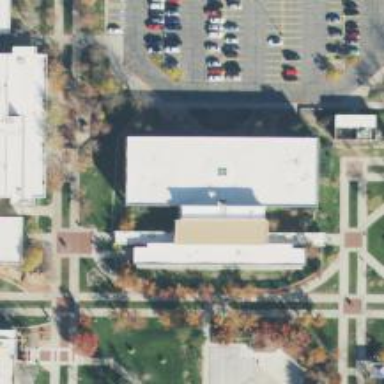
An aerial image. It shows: Building that serves as library.